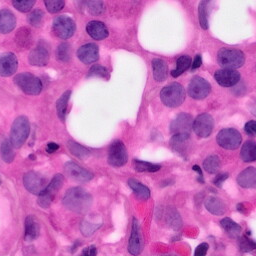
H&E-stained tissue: Pancreatic